Question:
The content in pink would be behind it. I managed to create this but needed to extend the height via javascript. Window resize, onscroll, etc was the only way I could get the sides to go all the way down to connect to the bottom. I'd like to not use JS at all. Any ideas?
Added what I have so far: <URL>
CSS:
'''
body {
background: #FF3300;
}
.border-top {
display: block;
z-index: 10;
position: absolute;
top:0;
right:0;
left:0;
margin: 20px 20px 0 20px;
border-top: 5px solid #d3ad42;
background: none;
pointer-events: none;
}
.border-right {
margin: 20px 20px 20px 0;
display: block;
z-index: 10;
position: absolute;
top:0;
right:0;
bottom: 0;
border-right: 5px solid #d3ad42;
pointer-events: none;
}
.border-bottom {
display: block;
z-index: 10;
position: fixed;
height: 20px;
bottom:0;
right:0;
left:0;
margin: 0 20px 0 20px;
border-top: 5px solid #d3ad42;
background: inherit;
pointer-events: none;
}
.border-left {
margin: 20px 0 20px 20px;
display: block;
z-index: 10;
position: absolute;
top:0;
left:0;
bottom:0;
border-left: 5px solid #d3ad42;
pointer-events: none;
}
.content {
padding: 40px;
min-height: 1400px;
}
'''
JS:
'''
var WIDTH, HEIGHT, SCROLL;
document.addEventListener("scroll", resize, false);
function resize() {
HEIGHT = $(window).height();
WIDTH = $(window).width();
SCROLL = $(document).scrollTop();
// BORDER
$('.border-left').height(HEIGHT + SCROLL - parseInt($('.border-left').css('margin-top'), 10) * 2);
$('.border-right').height(HEIGHT + SCROLL - parseInt($('.border-right').css('margin-top'), 10) * 2);
}
'''
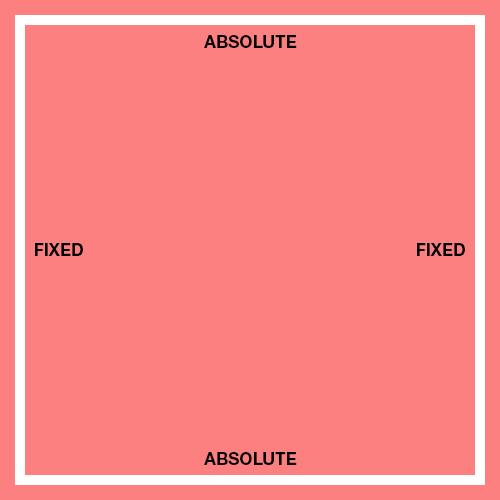
Answer: If I understood correctly, what you want is basically a whole page overlay.
Here's an example of how to make one with CSS. <URL>.
HTML (minimal):
'''
<html>
<body>
<div id="overlay">Hello!</div>
</body>
</html>
'''
CSS:
'''
body { position: relative }
#overlay {
position: absolute;
top: 30px;
bottom: 30px;
left: 30px;
right: 30px;
}
'''
A bit of explanation wouldn't hurt, I guess. '#overlay' is the element you want to make cover your whole page. The style for it is pretty straight forward. You make it absolutely positioned and anchor its sides to the sides of the page.
Now, only that would not be enough. You've noticed that it won't cover whole page. Only the part before the fold. Why is that? That's because by default '#overlay' would have 'html' element as a containing block. It only spans the size of viewport. There are ways to make it span all the way down to the bottom of the page it's easier just to make 'body' to be a containing block for the overlay. And changing 'position' to 'relative' does exactly that.
: Originally there was no example. You'd need four elements to replicate it but the technique I described is still applicable. With only one element you can replicate it visually bit it will cover content and users would be unable to select it or click links or interact in any other way.